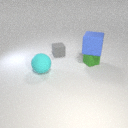
small green rubber cube to the right of small gray rubber cube